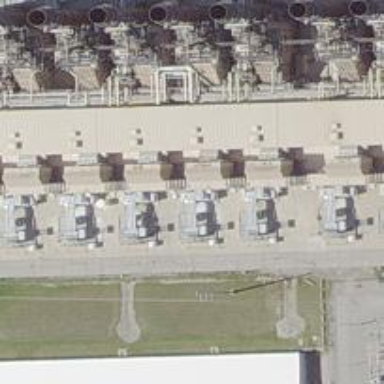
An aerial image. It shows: Gas-powered generator. It is gas turbine type generator.